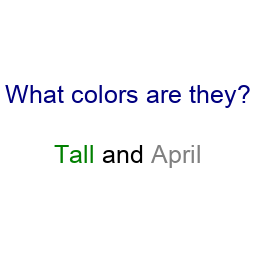
Color: green, gray
Background color: white
Question text color: navy